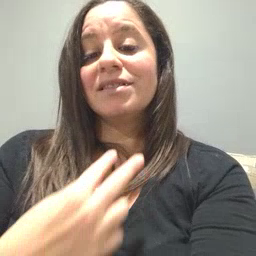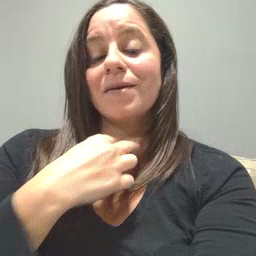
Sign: stuck